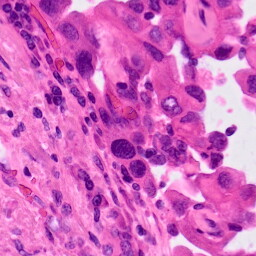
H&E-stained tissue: Lung